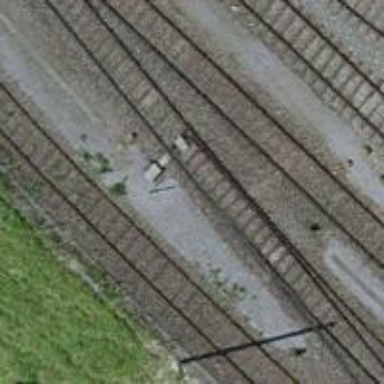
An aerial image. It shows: Railway switch.